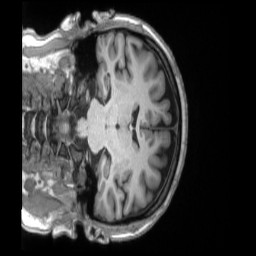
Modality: T1w
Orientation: coronal
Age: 47
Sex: female
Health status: ill
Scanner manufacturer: siemens
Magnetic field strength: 3 T
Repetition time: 2.2 s
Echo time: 0.00157 s